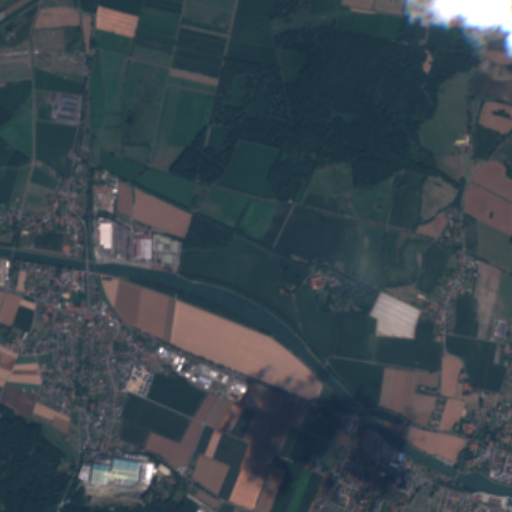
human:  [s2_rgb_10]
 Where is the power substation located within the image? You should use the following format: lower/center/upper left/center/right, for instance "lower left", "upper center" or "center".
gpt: The power substation is located in the upper left of the image.
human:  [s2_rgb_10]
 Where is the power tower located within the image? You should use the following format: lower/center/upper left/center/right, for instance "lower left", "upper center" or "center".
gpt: The power tower is located in the upper of the image.
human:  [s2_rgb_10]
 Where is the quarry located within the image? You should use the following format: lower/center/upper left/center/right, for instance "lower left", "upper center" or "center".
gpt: The quarry is located in the lower left of the image.
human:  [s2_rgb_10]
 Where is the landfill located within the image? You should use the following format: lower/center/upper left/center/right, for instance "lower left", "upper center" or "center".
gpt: There is no landfill in the image.